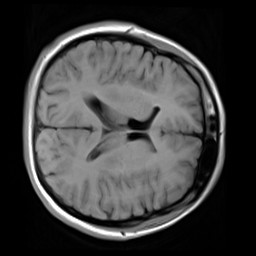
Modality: T1w
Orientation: axial
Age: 33
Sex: female
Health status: healthy
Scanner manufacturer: siemens
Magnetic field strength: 3 T
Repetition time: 4.1 s
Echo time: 0.0085 s